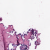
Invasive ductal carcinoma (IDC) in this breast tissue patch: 0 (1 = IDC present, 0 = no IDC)